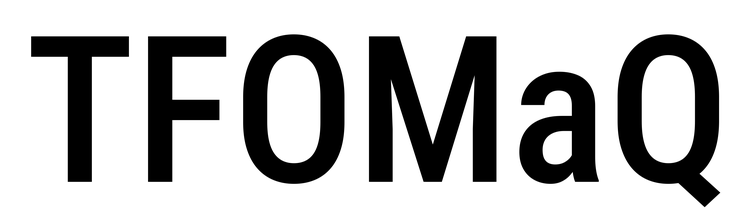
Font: Roboto_Condensed_Medium